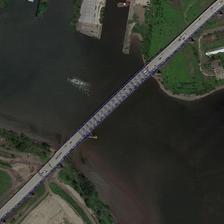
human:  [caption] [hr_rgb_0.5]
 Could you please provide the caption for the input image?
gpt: a long narrow bridge connect to two lands .

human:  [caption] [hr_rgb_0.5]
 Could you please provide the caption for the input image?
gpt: many trees are in two sides of a river with a bridge .

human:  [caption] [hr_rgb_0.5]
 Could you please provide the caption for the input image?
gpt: the banks covered by lush plants is connected by this steel bridge .

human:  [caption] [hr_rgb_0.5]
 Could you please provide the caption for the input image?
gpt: a bridge is on a river with green plants on two sides of it and boats in it .

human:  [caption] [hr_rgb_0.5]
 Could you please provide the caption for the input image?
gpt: a bridge is on a river with many green plants in two sides and a boat in it .